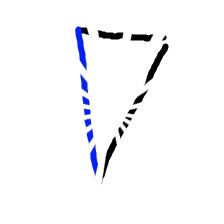
Shape: triangle